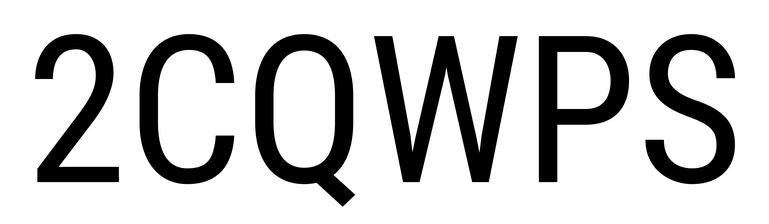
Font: Roboto_Condensed_Regular